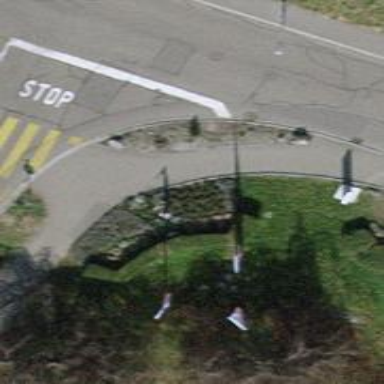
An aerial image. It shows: Flagpole structure.